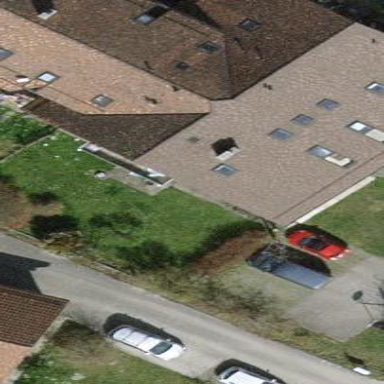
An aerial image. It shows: Simple house.